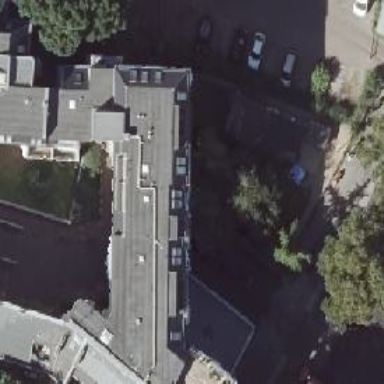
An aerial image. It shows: Kindergarten.